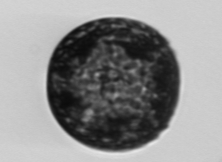
Label: Coscinodiscus